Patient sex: M
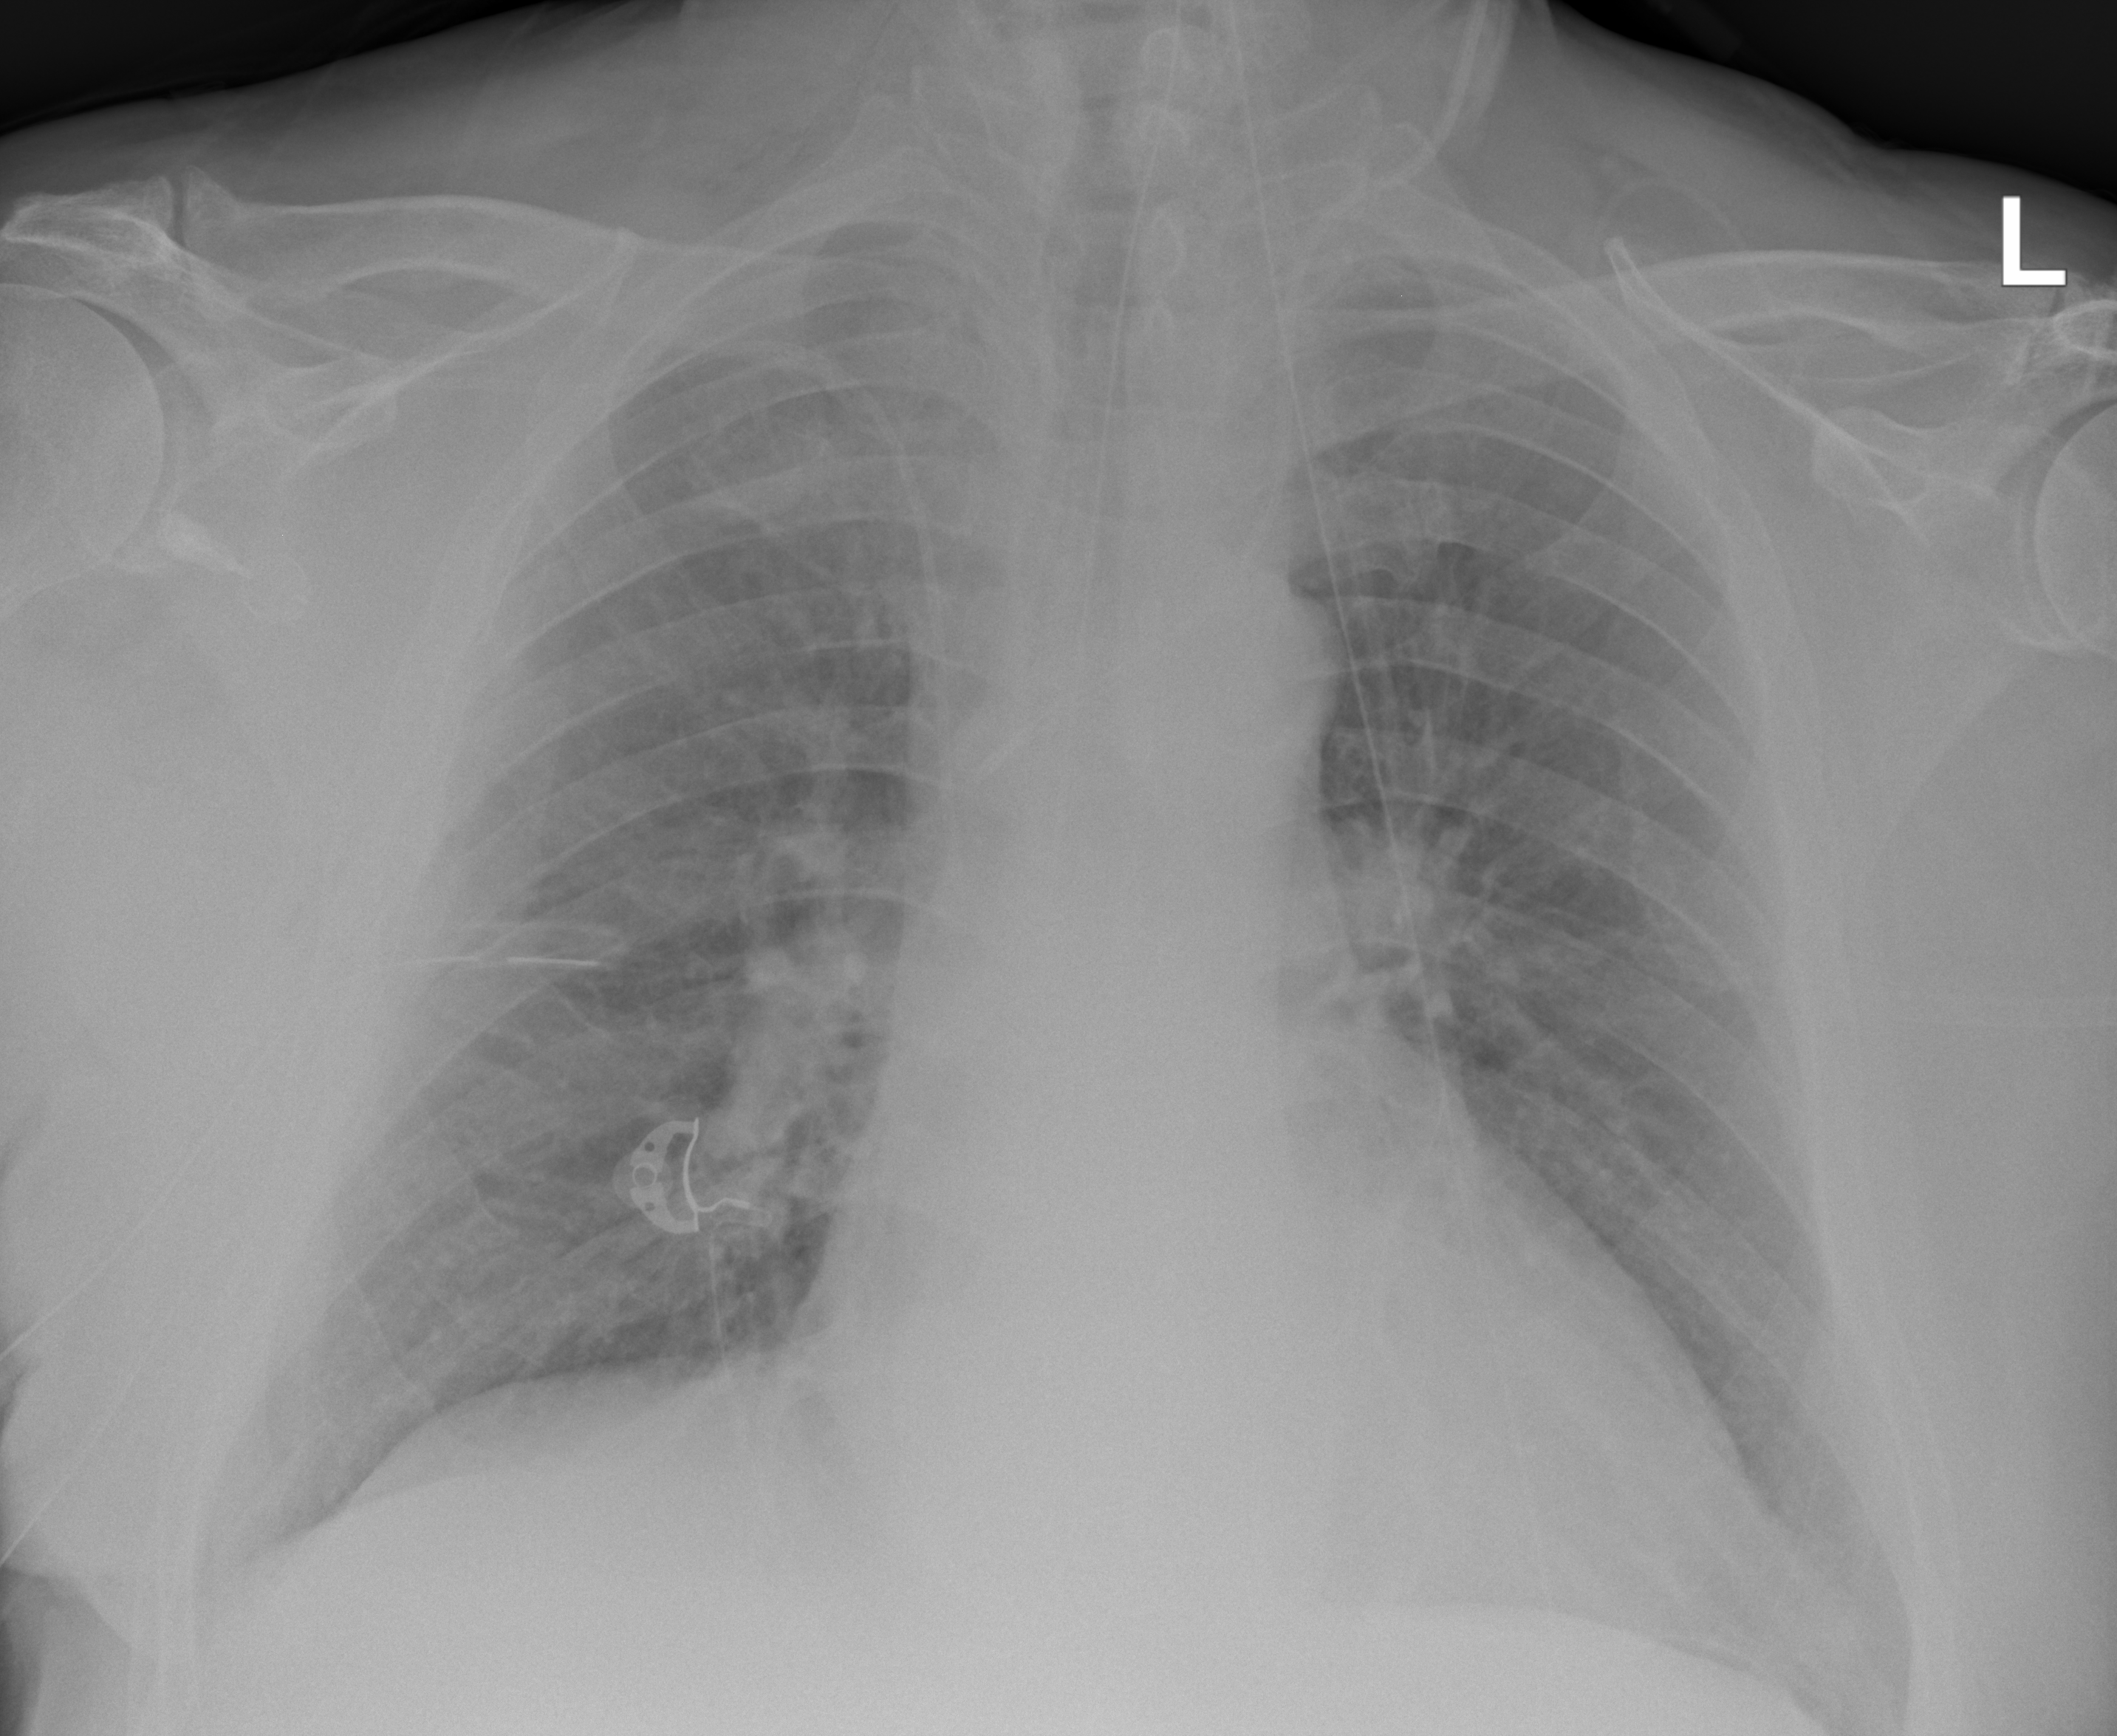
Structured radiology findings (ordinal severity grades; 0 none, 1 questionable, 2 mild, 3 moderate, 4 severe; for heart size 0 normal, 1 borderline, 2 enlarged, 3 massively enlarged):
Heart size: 2
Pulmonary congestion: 2
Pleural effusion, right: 2
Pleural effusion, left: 2
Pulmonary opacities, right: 2
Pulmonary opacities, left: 2
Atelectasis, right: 3
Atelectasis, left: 2